Interaction volume radius: 5 \u00c5
Interaction volume height: 35 \u00c5
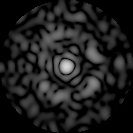
Disorder parameter: 0.8128